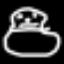
Label: frog